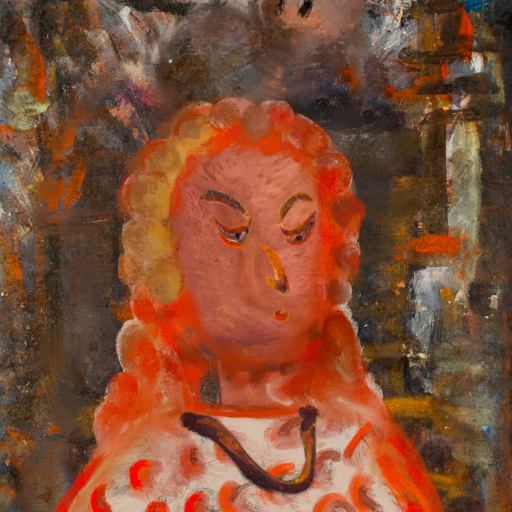
Background: GypsyQueen, Head And Neck Side: Mother_And_Son_Mother, Face Side: Hypocrite, Bust: Rupkatha, Hair Side: Rupkatha, Head Accessory: Blank, Second Necklace: Comrade, Necklace: Blank, Baby: Blank